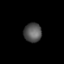
Tissue: lung
Cell type: Fibroblasts
Senescence score: 0.5495
Nuclear area (px): 328
Mean DAPI intensity: 86.07